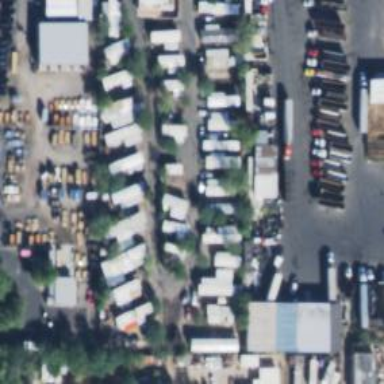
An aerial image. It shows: Residential area known as trailer park.